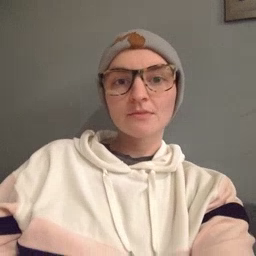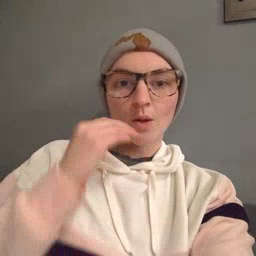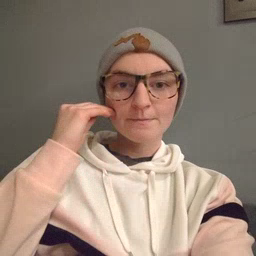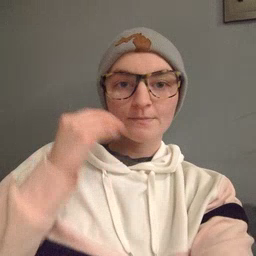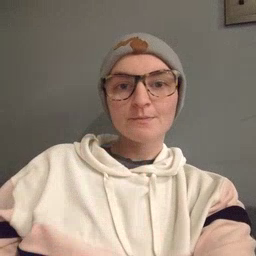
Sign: home